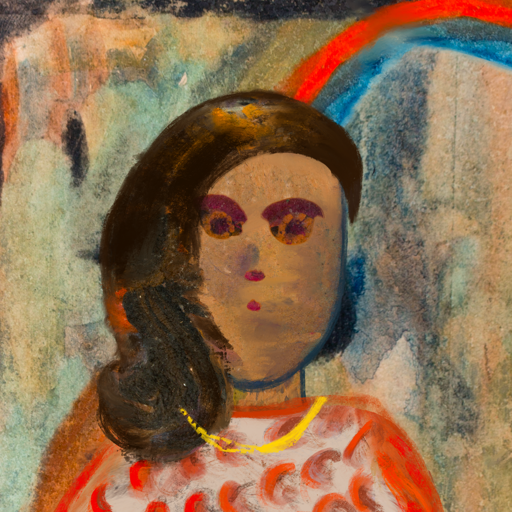
Background: Childish, Head And Neck Front: In_The_Sun, Face Front: Doll, Bust: Rupkatha, Hair Front: Gypsy_Queen, Head Accessory: Blank, Second Necklace: Blank, Necklace: Irani_1, Baby: Blank